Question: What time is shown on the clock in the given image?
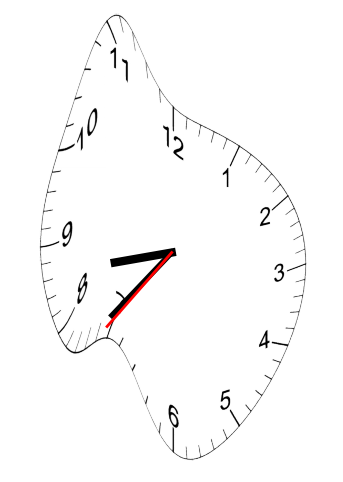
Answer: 08:36:36